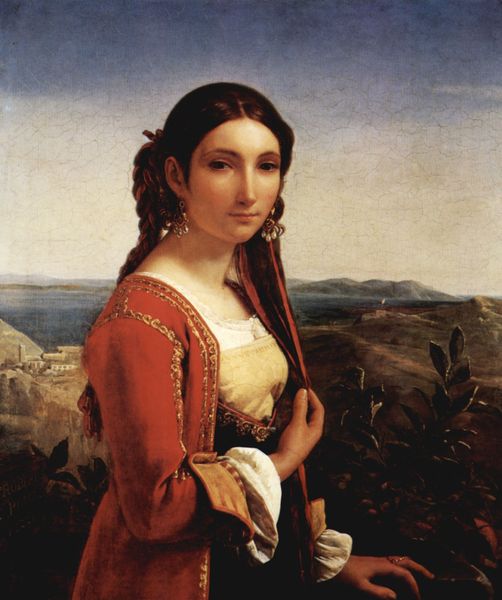
Titel: Porträt eines Mädchens aus Retuna
Künstler: Léopold Robert
Standort: Winterthur
Institution: Museum Oskar Reinhart am Stadtgarten
Schlagwörter: baum, berg, blau, blätter, dunkel, felsen, gemälde, hand, himmel, meer, schatten, umhang, wasser, weiß, wolken, gelb, grün, landschaft, mädchen, ocker, see, stadt, braun, brust, busen, frau, frisur, grau, haar, hell, hintergrund, kleid, licht, mund, ohr, ohrring, orange, schmuck, schwarz, stirn, ausblick, blick, dame, gebäude, gras, rasen, rot, tuch, wiese, wolke, beige, flächig, malerei, muster, hemd, jacke, jung, arme, augen, bluse, gesicht, inkarnat, kleidung, mensch, samt, stehen, steine, ärmel, bildnis, hals, hände, portrait, porträt, erde, horizont, häuser, hügel, natur, strauch, brüstung, busch, büsche, gebüsch, insel, land, bestickt, gewand, gold, haare, kostüm, mantel, stickerei, adel, ohrringe, pflanze, pflanzen, brünett, frontal, lippen, locken, mittelscheitel, perlen, scheitel, schön, tal, deutschland, lächeln, spanien, küste, italien, ort, süden, haltung, mieder, zöpfe, berge, gebirge, klippen, dorf, schlucht, bordüre, zopf, brauen, glanz, junge frau, ring, wimpern, indigo, südländerin, ruine, orient, orientalisch, bürgertum, manschette, lorbeer, bustier, firsur, hügelig, reise, griechisch, griechenland, kaktus, hügelland, plein air, stickereien, dreiviertelfigur, mona lisa, deutschrömer, türkei, purpur, bauten, dunkelhaarig, mehr, unterkleid, perlenohrringe, handhaltung, ärmelaufschlag, volkstracht, damenbildnis, schmuc, goldfaden, schuck, differenzierung, mona, old, bürdüre, geflochtene zöpfe, pflanen